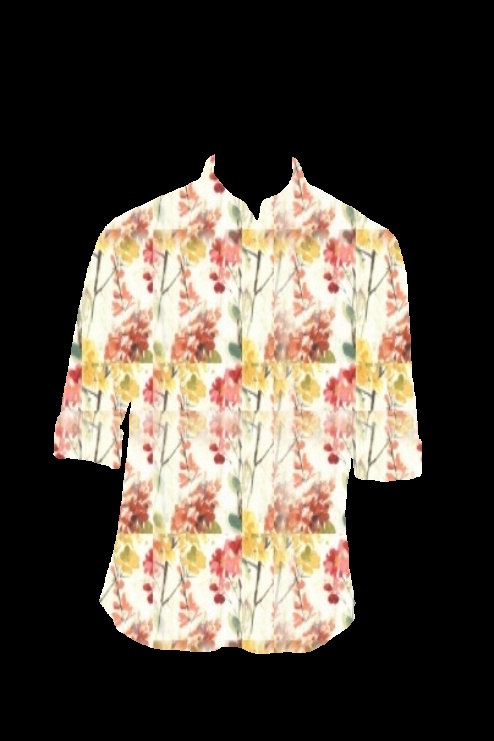
multi autumn print button up tee